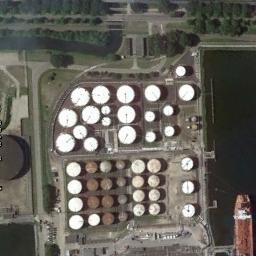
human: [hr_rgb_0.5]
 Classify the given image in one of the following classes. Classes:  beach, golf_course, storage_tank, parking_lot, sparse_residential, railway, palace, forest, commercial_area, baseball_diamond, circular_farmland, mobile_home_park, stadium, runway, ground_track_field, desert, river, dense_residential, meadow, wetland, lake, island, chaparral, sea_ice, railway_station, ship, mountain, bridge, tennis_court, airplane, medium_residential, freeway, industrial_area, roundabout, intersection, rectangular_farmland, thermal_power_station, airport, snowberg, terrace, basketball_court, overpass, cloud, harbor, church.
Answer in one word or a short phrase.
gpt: storage_tank